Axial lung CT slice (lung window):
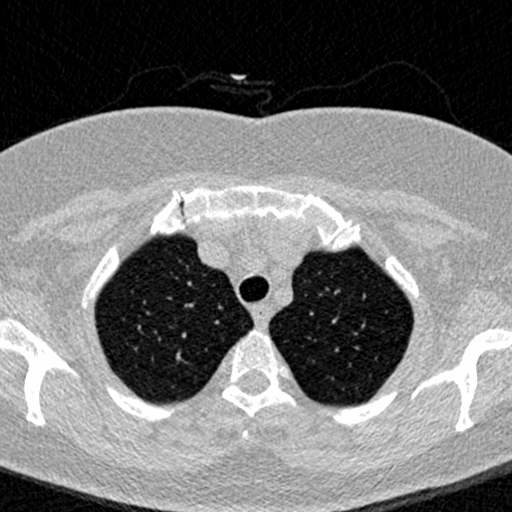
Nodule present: no